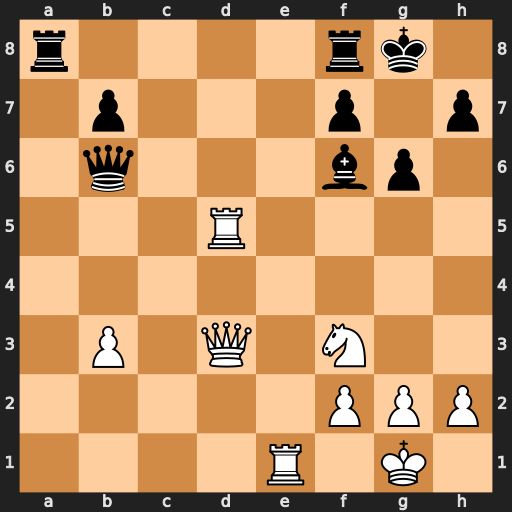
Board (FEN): r4rk1/1p3p1p/1q3bp1/3R4/8/1P1Q1N2/5PPP/4R1K1
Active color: w
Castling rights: -
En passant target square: -
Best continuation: Rd6 Qxd6 Qxd6